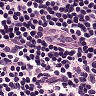
Metastatic tissue present: no